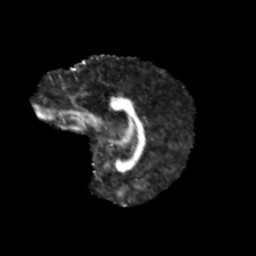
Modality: FA
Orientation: sagittal
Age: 11
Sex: male
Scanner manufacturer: siemens
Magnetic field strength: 3 T
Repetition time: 3.8 s
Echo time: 0.07 s